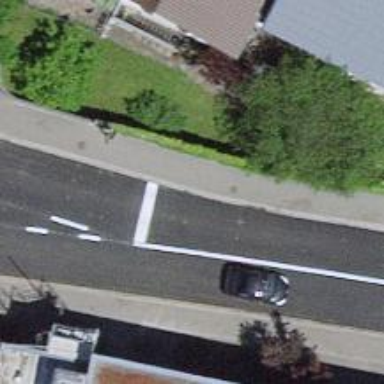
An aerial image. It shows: Road with traffic signals.